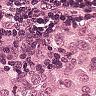
Metastatic tissue present: yes